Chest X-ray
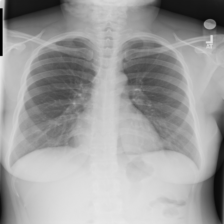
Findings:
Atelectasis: negative
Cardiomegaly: negative
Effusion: negative
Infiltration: negative
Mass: negative
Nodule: negative
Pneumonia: negative
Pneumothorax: negative
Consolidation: negative
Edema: negative
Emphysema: negative
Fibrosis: negative
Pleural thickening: negative
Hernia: negative